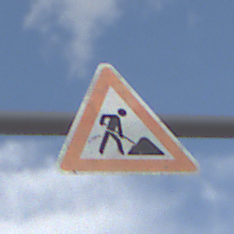
Verkehrszeichen: Arbeitsstelle
Umgebung: Outdoor, Nature
Tageszeit: Midday
Wetter: PartlyCloudy
Licht: Natural
Jahreszeit: NotSpecified
Kontrast: HighContrast